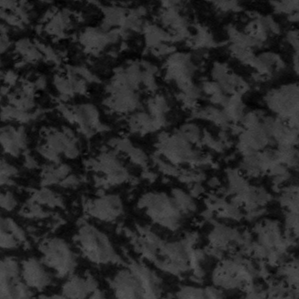
Label: frost